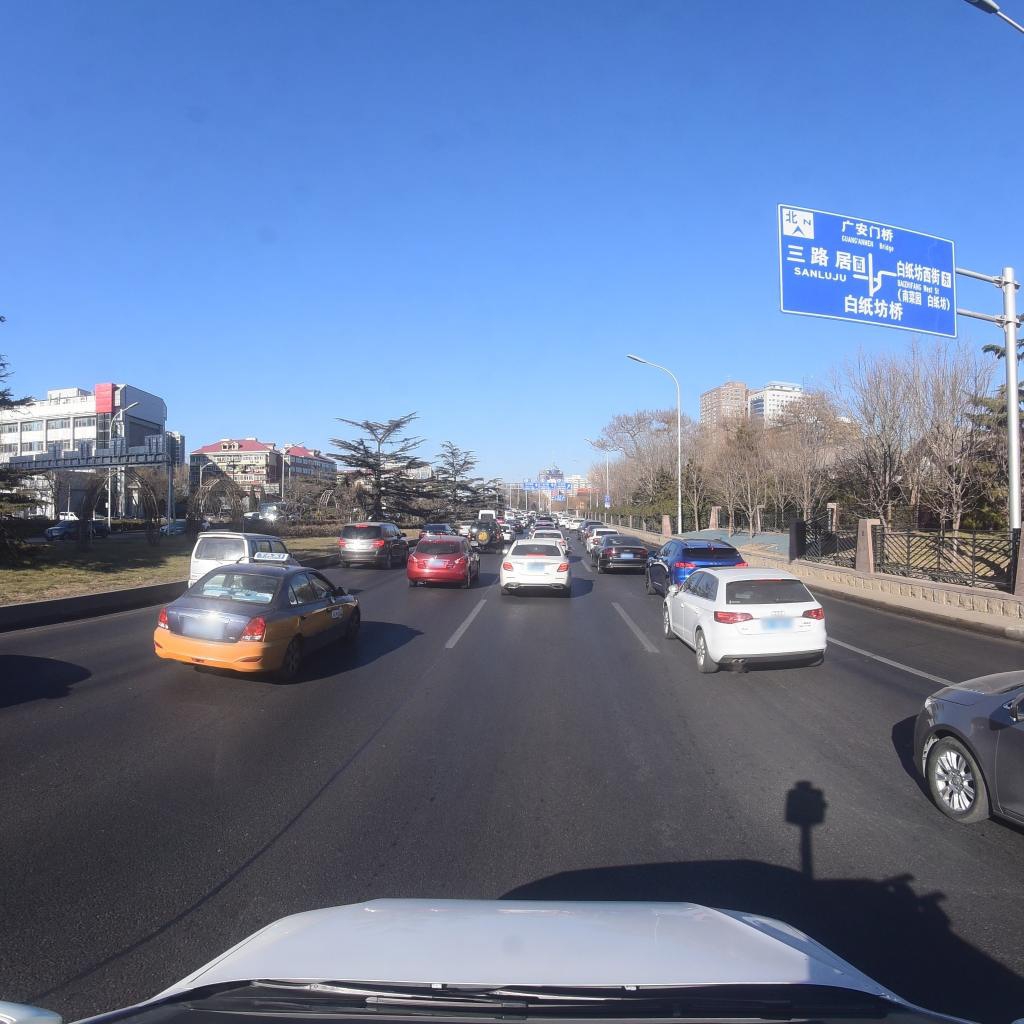
Region: Fengtai
Road damage annotations: longitudinal patch